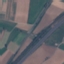
Land use / land cover: Highway